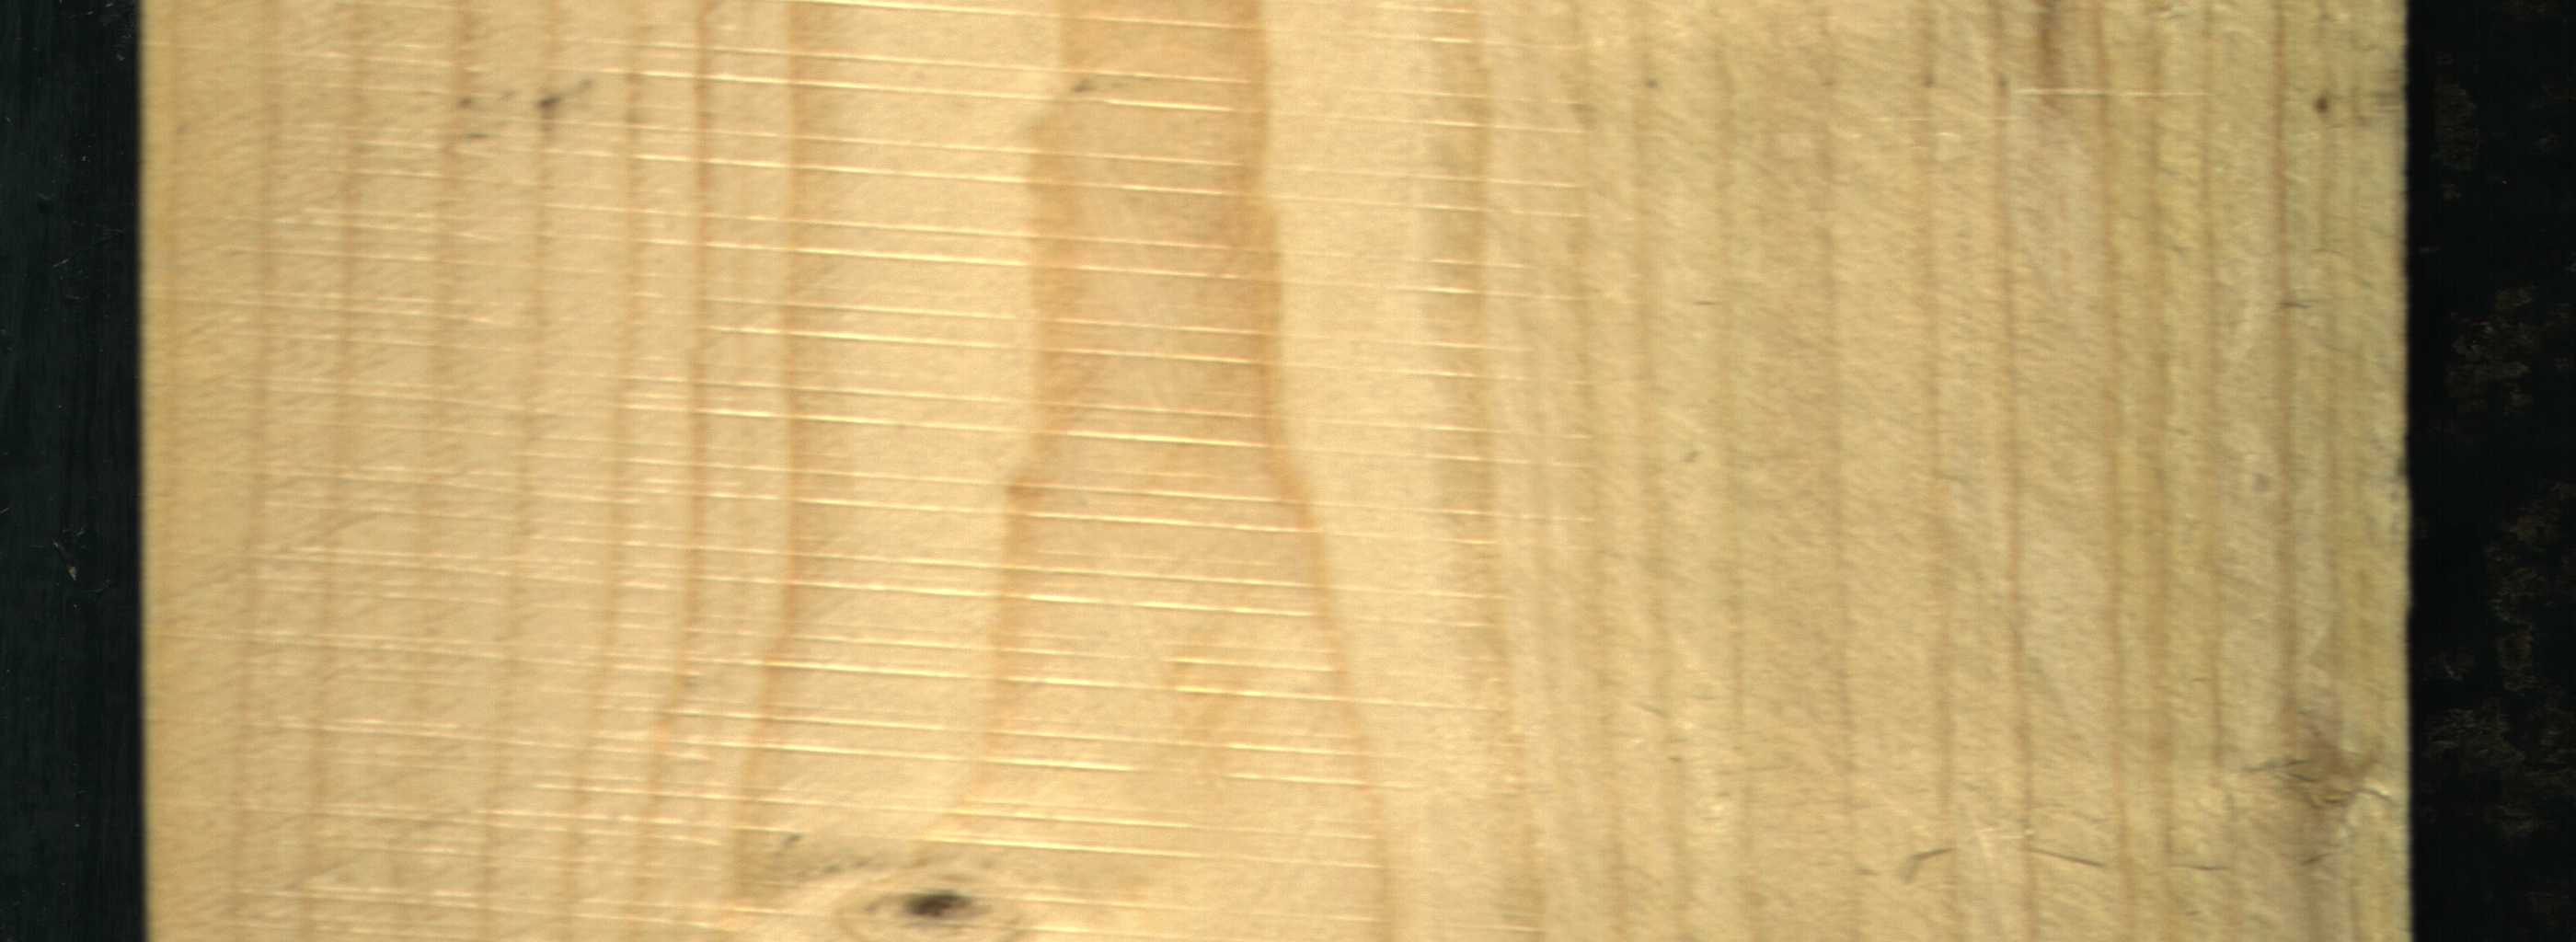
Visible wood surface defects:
Live_Knot